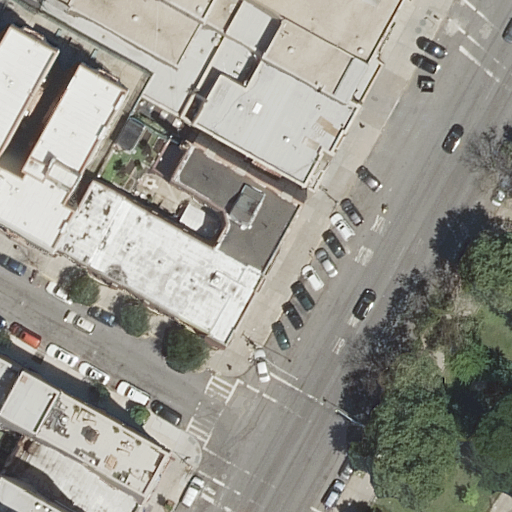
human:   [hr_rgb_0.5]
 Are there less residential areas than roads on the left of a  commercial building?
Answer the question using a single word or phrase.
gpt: no

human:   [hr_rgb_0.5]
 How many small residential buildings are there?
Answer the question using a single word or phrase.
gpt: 1

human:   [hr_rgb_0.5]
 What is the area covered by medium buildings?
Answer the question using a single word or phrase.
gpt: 487m2

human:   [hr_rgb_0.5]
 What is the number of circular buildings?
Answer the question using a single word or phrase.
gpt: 0

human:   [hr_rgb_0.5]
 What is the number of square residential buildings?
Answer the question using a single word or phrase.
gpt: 0

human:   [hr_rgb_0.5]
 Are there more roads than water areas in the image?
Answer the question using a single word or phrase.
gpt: yes

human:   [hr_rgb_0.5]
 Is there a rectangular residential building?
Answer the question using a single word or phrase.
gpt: yes

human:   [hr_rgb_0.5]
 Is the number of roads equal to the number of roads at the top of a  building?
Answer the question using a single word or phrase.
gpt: no

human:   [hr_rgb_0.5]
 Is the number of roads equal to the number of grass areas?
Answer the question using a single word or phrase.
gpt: no

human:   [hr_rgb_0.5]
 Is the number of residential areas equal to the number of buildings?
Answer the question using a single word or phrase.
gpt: no

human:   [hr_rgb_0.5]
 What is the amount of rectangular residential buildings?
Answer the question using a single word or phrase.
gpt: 1

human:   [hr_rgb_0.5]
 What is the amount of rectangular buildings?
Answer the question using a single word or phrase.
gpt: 1

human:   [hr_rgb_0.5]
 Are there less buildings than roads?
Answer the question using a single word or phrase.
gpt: yes

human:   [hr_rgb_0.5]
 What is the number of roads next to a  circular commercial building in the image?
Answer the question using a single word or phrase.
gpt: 0

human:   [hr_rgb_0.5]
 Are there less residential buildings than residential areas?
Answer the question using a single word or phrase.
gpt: no

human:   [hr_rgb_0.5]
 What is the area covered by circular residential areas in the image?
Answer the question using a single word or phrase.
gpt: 0m2

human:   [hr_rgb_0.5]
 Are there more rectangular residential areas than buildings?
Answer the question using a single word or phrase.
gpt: no

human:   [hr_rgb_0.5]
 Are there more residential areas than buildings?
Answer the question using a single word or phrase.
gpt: no

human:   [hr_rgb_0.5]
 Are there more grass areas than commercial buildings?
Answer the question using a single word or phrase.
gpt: yes

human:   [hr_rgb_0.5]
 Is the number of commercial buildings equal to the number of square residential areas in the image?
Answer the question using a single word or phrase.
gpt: yes

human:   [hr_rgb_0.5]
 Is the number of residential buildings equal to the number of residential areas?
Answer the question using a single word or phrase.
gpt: no

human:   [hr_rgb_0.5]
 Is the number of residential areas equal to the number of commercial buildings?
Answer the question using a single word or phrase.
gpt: no

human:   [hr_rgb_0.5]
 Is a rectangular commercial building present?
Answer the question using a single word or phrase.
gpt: no

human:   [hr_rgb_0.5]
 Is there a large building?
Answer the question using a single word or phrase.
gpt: yes

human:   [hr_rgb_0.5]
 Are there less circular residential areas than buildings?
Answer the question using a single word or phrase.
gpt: yes

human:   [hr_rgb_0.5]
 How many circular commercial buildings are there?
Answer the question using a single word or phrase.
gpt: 0

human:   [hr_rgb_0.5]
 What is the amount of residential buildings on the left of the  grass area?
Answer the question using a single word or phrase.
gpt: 5

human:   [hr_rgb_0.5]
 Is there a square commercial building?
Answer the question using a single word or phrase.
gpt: no

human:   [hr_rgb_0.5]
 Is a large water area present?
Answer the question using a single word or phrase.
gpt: no

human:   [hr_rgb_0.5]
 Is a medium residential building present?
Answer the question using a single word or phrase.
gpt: yes

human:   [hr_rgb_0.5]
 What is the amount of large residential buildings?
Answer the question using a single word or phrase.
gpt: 2

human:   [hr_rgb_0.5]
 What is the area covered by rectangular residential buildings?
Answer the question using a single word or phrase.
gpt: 219m2

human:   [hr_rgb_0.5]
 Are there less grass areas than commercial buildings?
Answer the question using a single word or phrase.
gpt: no

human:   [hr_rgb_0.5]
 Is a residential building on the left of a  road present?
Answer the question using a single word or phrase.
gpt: yes

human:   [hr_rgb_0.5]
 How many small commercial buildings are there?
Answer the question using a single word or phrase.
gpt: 0

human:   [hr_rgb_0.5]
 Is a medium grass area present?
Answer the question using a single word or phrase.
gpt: no